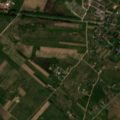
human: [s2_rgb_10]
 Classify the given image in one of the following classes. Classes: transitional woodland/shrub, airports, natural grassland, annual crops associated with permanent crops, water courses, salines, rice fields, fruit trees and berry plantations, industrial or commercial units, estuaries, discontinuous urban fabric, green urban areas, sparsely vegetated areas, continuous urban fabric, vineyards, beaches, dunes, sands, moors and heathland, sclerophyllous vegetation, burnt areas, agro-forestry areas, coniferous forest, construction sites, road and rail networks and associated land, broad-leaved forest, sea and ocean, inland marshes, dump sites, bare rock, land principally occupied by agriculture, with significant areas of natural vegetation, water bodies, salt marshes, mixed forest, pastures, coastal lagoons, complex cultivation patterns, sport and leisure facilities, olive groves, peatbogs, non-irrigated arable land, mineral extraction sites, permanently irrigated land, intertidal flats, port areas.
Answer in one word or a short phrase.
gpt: discontinuous urban fabric, pastures, complex cultivation patterns